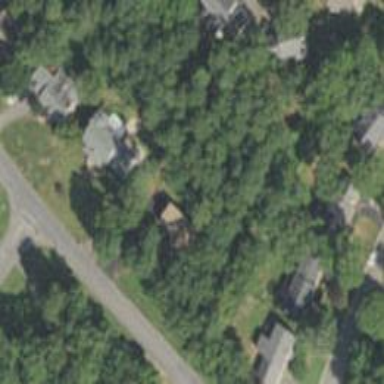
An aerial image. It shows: Driveway.